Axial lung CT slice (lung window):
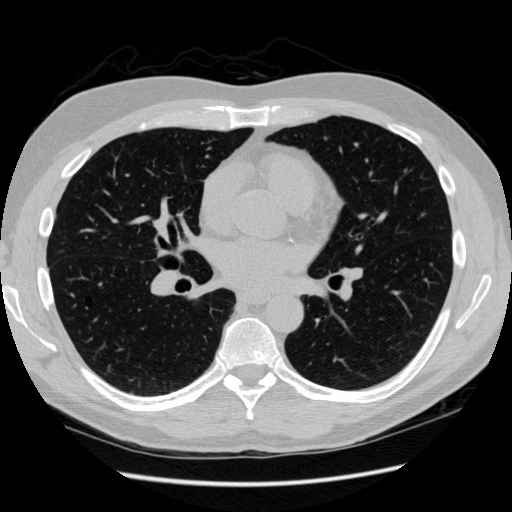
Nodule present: no